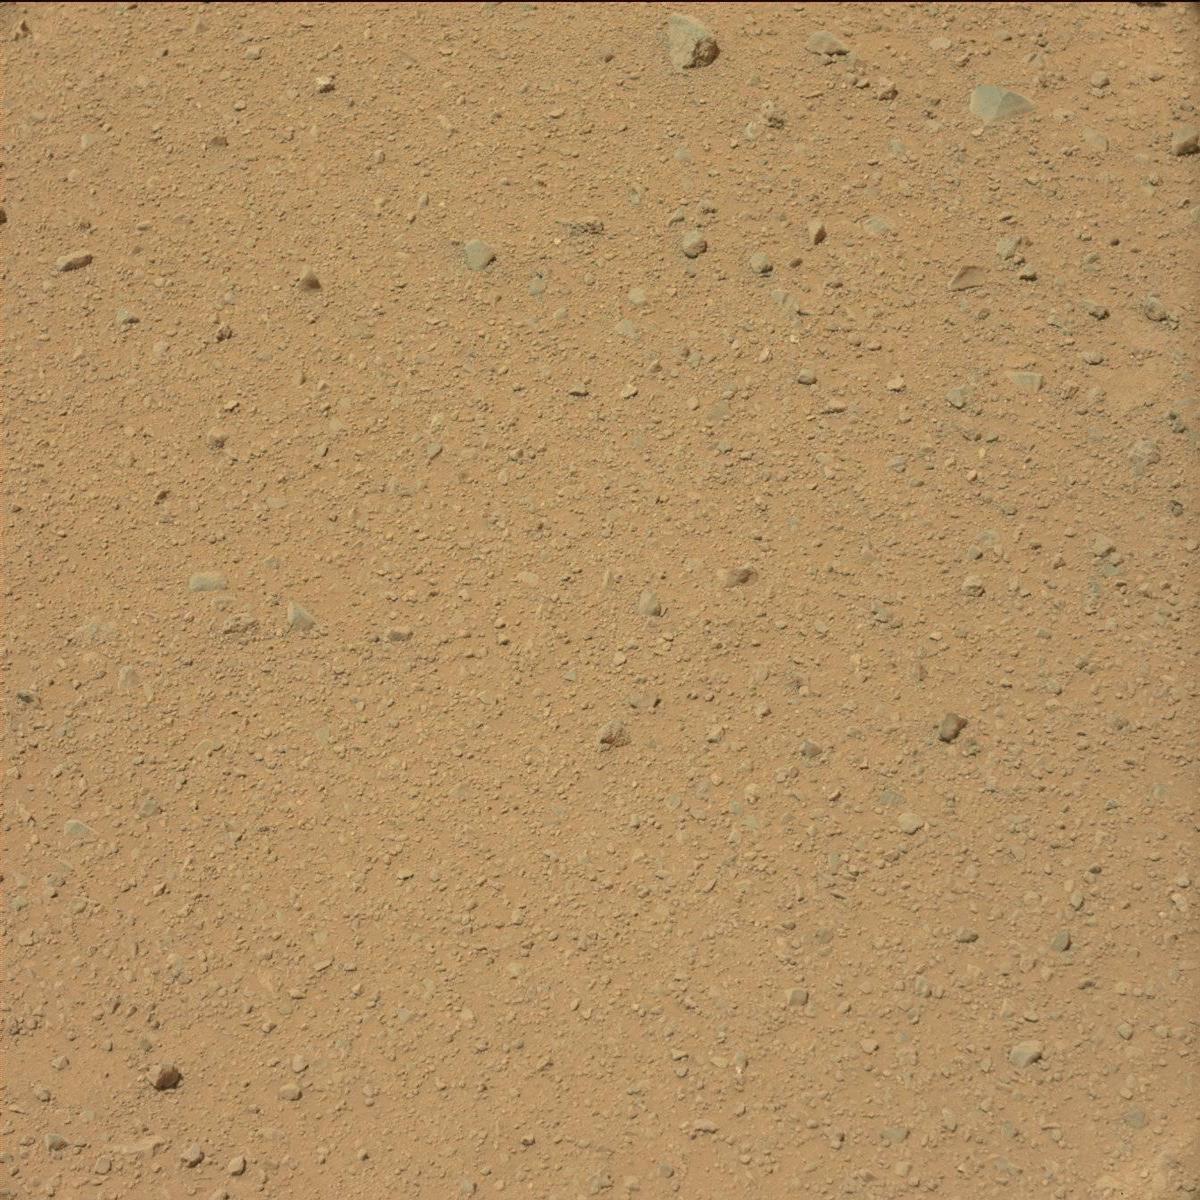
Terrain classes present: Bedrock, Sand / Soil